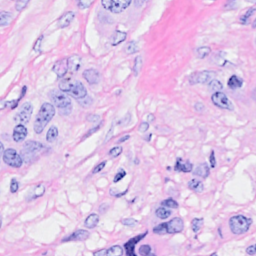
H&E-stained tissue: Breast